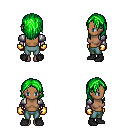
a pixel art fantasy rpg character, female body template, human, dark skin, steel arm armor, teal pants, green long hairstyle, gold gloves, black shoes, four views (front, back, left, right), 2x2 character sprite sheet, small pixel art, hard edges, no anti-aliasing